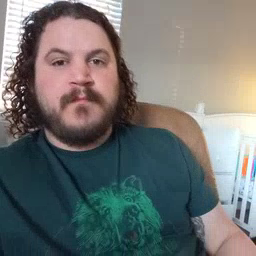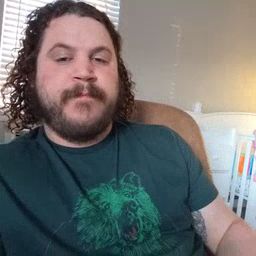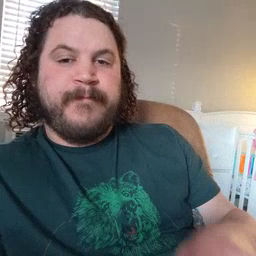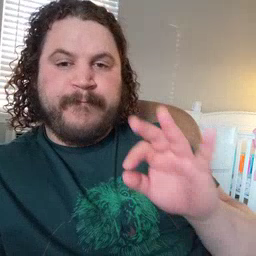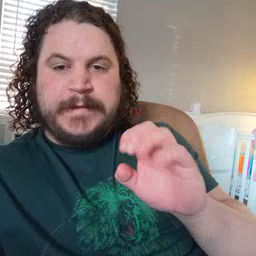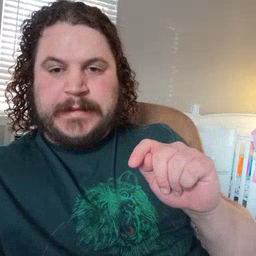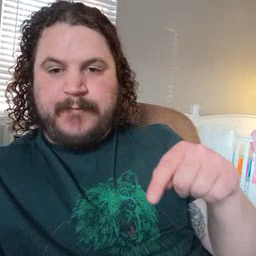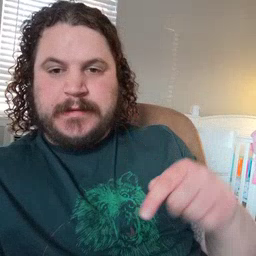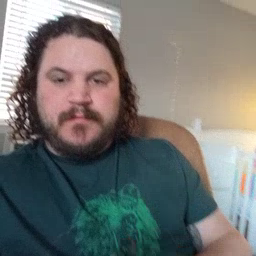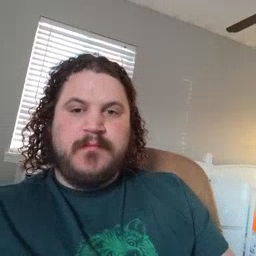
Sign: feet